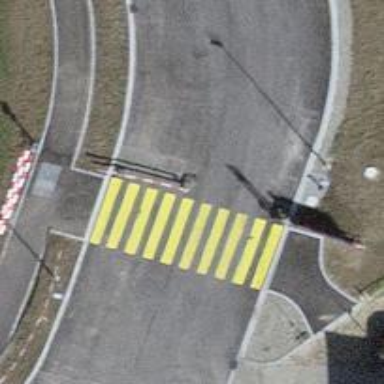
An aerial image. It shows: Uncontrolled zebra crossing.